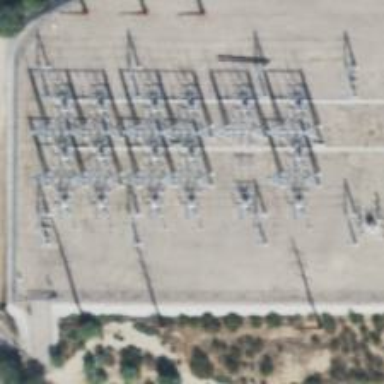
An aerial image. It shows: Switch for power supply.